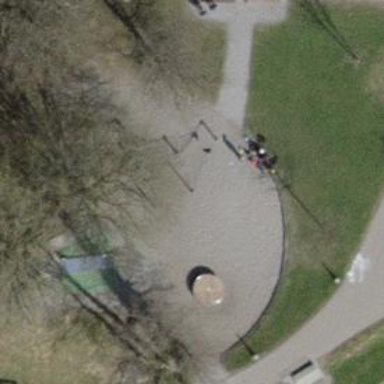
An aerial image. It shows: Playground area for leisure land.